Chest X-ray:
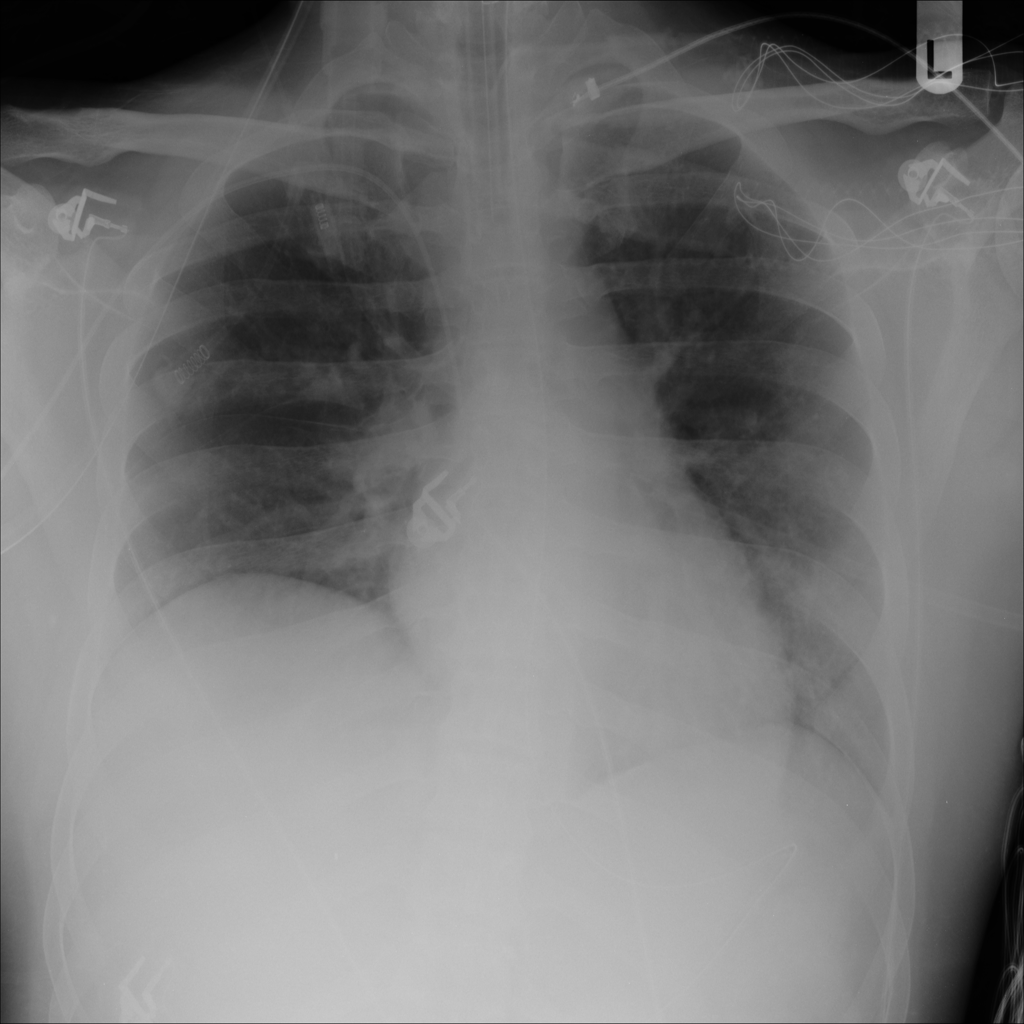
Findings: Consolidation
No abnormal finding: no